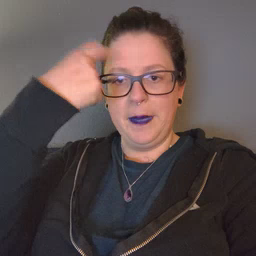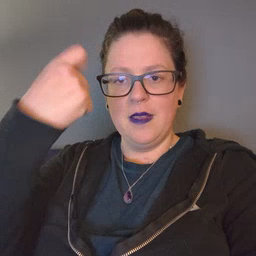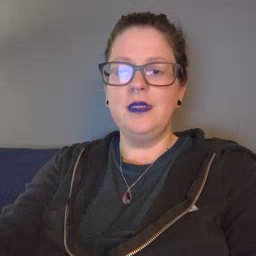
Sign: because